Question: I have a script which dynamically adds rows to a form with default values:
'''
$(document).ready(function() {
var defaults = {
'name[]': 'Name',
'email[]': 'Email',
'organisation[]': 'Organisation',
'position[]': 'Position'
};
var setDefaults = function(inputElements, removeDefault)
{
$(inputElements).each(function() {
if (removeDefault)
{
if ($(this).data('isDefault'))
{
$(this).val('')
.removeData('isDefault')
.removeClass('default_value');
}
}
else
{
var d = defaults[this.name];
if (d && d.length)
{
this.value = d;
$(this).data('isDefault', true)
.addClass('default_value');
}
}
});
};
setDefaults(jQuery('form[name=booking] input'));
$(".add").click(function() {
var x = $("form > p:first-child").clone(true).insertBefore("form > p:last-child");
setDefaults(x.find('input'));
return false;
});
$(".remove").click(function() {
$(this).parent().remove();
});
// Toggles
$('form[name=booking]').delegate('input', {
'focus': function() {
setDefaults(this, true);
},
'blur': function() {
if (!this.value.length) setDefaults(this);
}
});
});
'''
For the following form:
'''
<form method="post" name="booking" action="bookingengine.php">
<p><input type="text" name="name[]">
<input type="text" name="email[]">
<input type="text" name="organisation[]">
<input type="text" name="position[]">
<span class="remove">Remove</span></p>
<p><span class="add">Add person</span><br /><br /><input type="submit" name="submit" id="submit" value="Submit" class="submit-button" /></p>
</form>
'''
I would now like to split the form into 2 sections, each of which can have rows added dynamically to it. The second section would only have spaces for name and email, so the form as a whole, before any additional rows are added, would look something like this:

But I'm not sure how to achieve this. Either I would create a separate form with a seperate script, and then would need to know how to submit the information from both forms together, or I would just have one form but would then need to work out how to add rows dynamically to each section.
Could someone help with this?
Thanks,
Nick
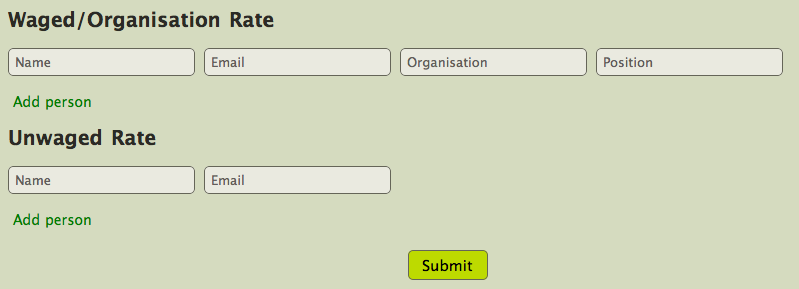
Answer: I've implemented this in a <URL>.
I cleaned up your code a little bit, but it's basically the same. The main addition is that I wrapped the inputs in a 'fieldset' element (you could use a 'div' just as well, but 'fieldset' is the semantically correct element for grouping related input fields). Your 4-input section lives in one 'fieldset', and your 2-input section lives in another; the "Add Person" handler looks for the parent 'fieldset', clones the first child, and adds it into that fieldset. Conveniently, in your use case the defaults for the first 'fieldset' are the same as those for the second 'fieldset', but it would be easy enough to set up multiple sets of defaults and pass them into the 'setDefaults' function.
A few other changes to the code:
- I split your 'setDefaults' function into two different functions, 'setDefaults' and 'removeDefaults' - you weren't gaining anything by making them a single function, and splitting them makes the code more legible.- I used '.delegate' to assign the "Remove" handler - otherwise the "Remove" button wouldn't work for new input sets. I also created the "Remove" button with jQuery, rather than cloning it, because I assumed that it wouldn't make sense to include it for the first input set.- I used jQuery in a couple of places where you were using raw Javascript (e.g. getting and setting input values). I generally assume that jQuery is more reliable for cross-browser DOM access and manipulation, so if you're loading the library already there's rarely any point using it for all but the simplest DOM functions.- I removed your '.data' calls, since you can get the same information by inspecting the class, and it's generally better to reduce complexity. It's possible that '.hasClass('test')' is slightly slower than '.data('test')', but I don't think it should make any difference here.